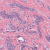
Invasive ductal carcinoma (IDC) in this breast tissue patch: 1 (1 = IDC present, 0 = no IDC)